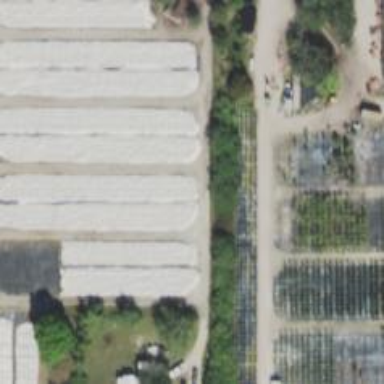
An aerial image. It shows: Plant nursery with trees.